Interaction volume radius: 5 \u00c5
Interaction volume height: 15 \u00c5
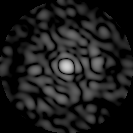
Disorder parameter: 0.8647